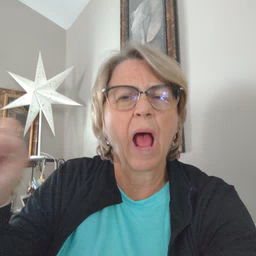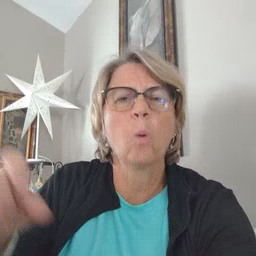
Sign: loud